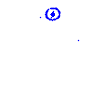
Particle: proton